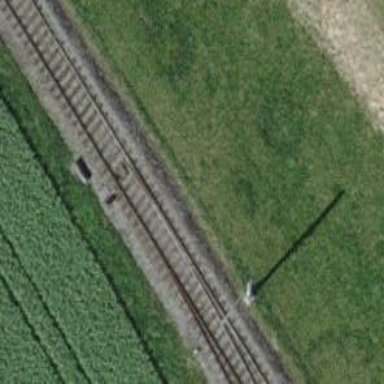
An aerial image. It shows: Railway switch.